一年级 · 图论
( 8 分) 按要求连一连。

( 8 分 ) 按照求画一画。

在出的上面画o;在的的左面画 $\triangle$;在 $\triangle$ 的下面画 $\bigcirc$;在 $\bigcirc$ 的右面画 $\square ;$
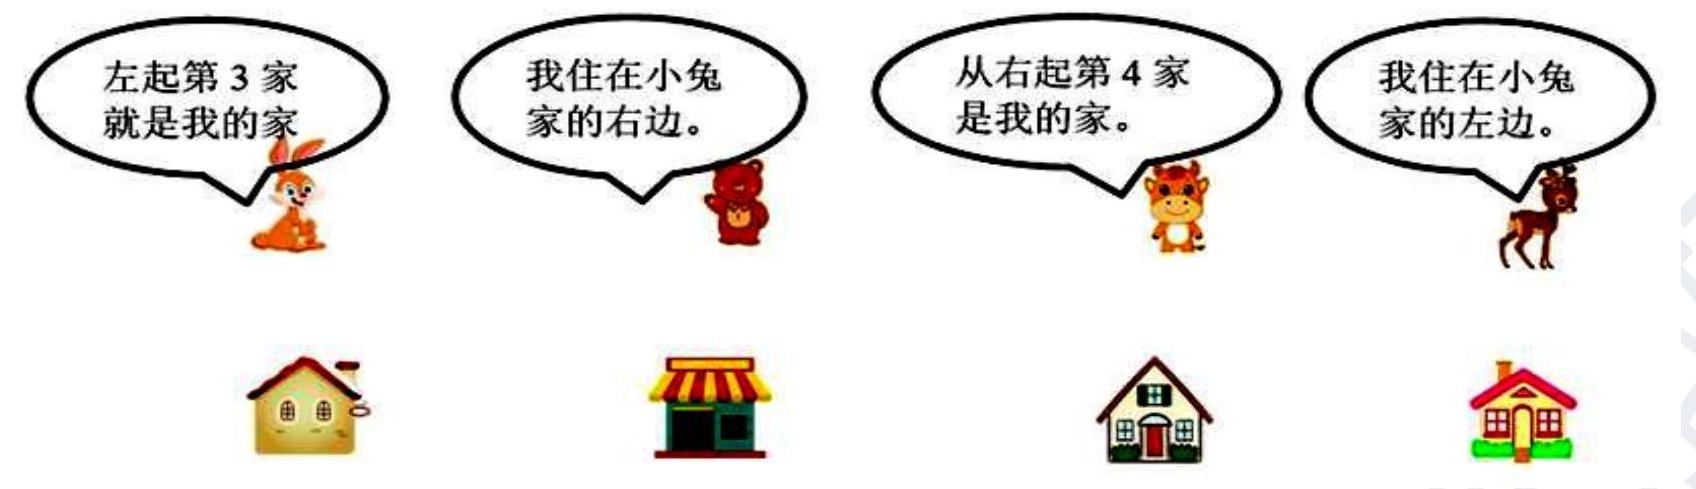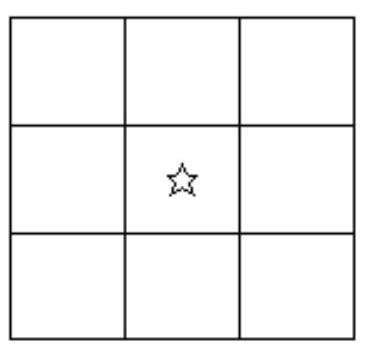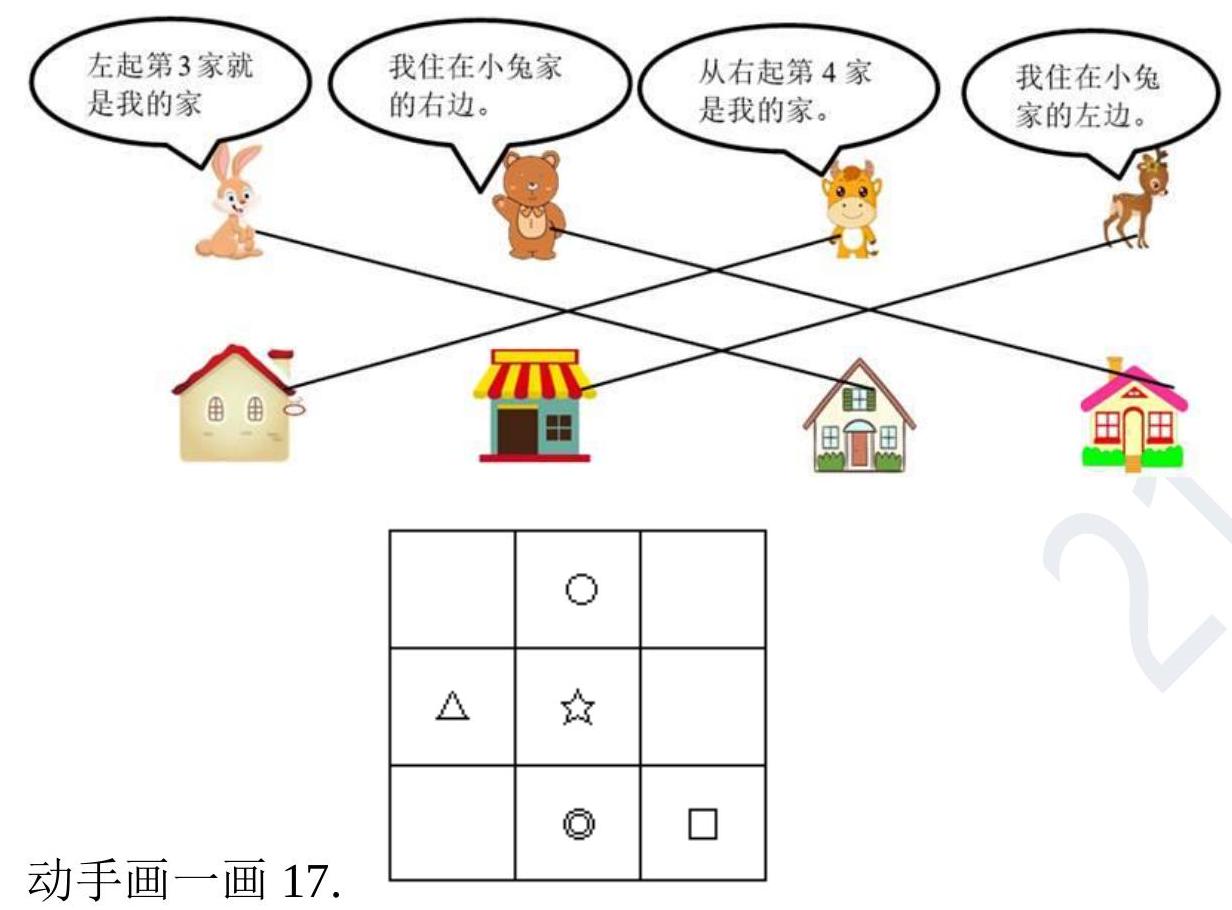
答案:
解析: